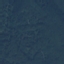
Land use / land cover: Forest